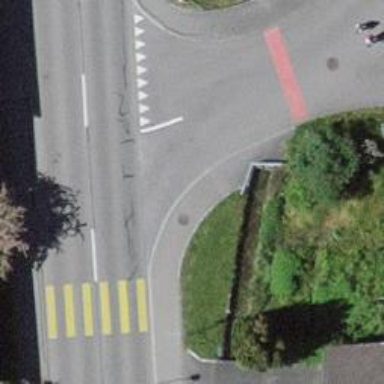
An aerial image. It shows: Road with "give way" sign.